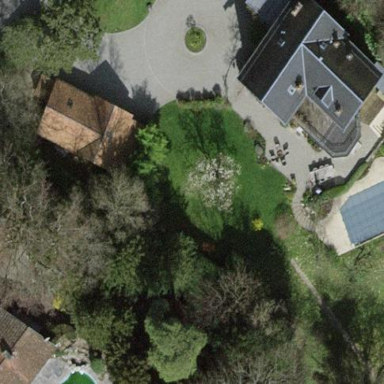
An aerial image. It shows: Garden surrounded by fence.